Brain MRI, t1w sequence, axial 2D slice.
Patient: age 55, sex M, weight 98 kg, height 1.98 m
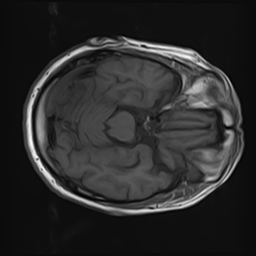